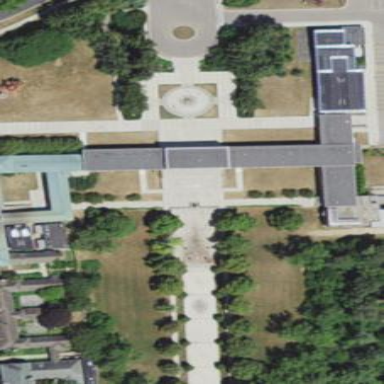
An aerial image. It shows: University.